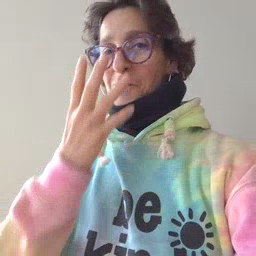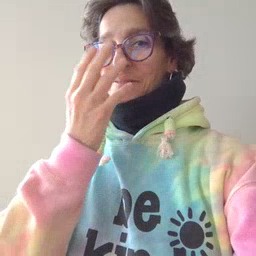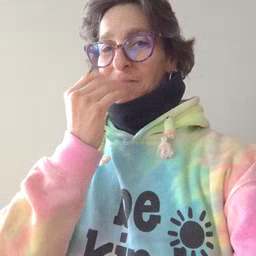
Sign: wolf